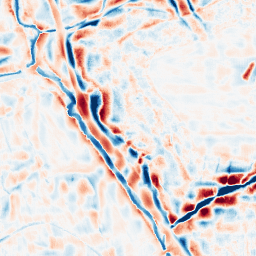
Category: wavelet
Decomposition family: wavelet_dwt
Decomposition parameters: wavelet: coif2
level: 4
Upsampling method: fft_zeropad
Upsampling parameters: scale: 2
Upsampling scale: 2